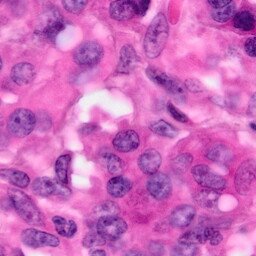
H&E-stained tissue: Pancreatic